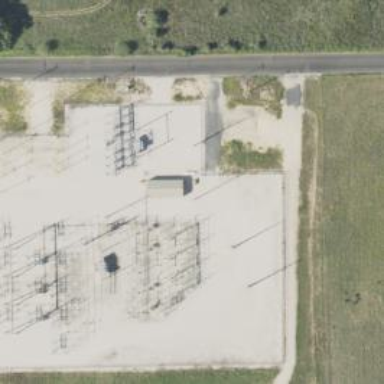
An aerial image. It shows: Switch used for power control.